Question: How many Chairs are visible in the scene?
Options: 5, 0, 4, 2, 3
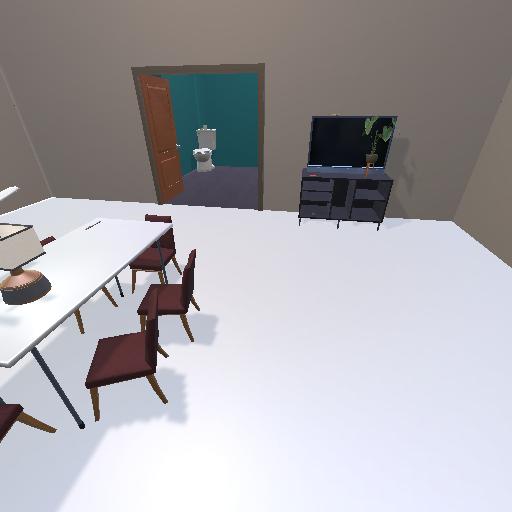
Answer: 5